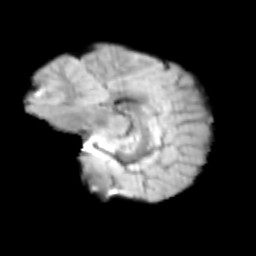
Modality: T2w
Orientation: sagittal
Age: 10
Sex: female
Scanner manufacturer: siemens
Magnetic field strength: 3 T
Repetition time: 3.8 s
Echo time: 0.07 s